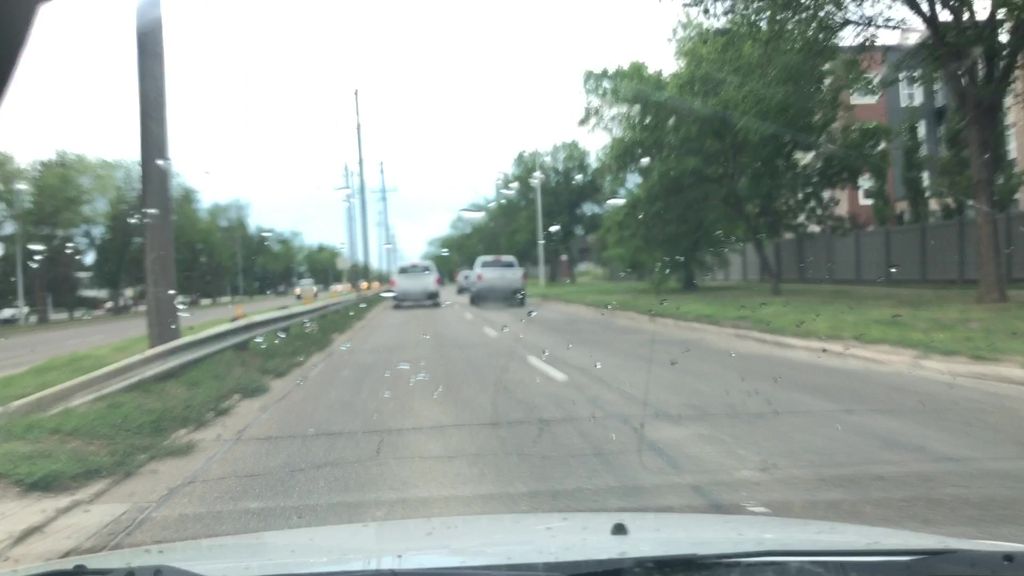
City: edmonton